Question: Is there a formula available to find the week number (which week out of 52 weeks in a year that date lies) from the date?

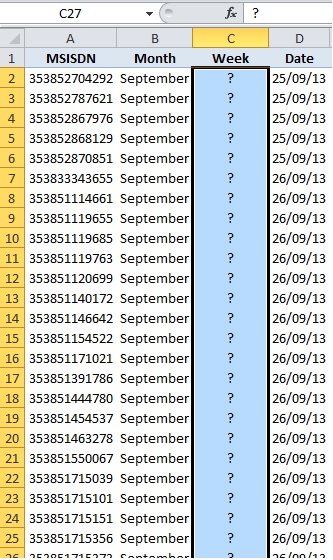
Answer: With a date in A1,:
'=WEEKNUM(A1)' will give the week number.....For example if A1 contains:
11/20/2013 the formula will return 47